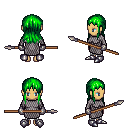
a pixel art fantasy rpg character, female body template, human, tanned skin, chain mail, white pants, green unkempt hairstyle, metal gloves, metal boots, spear, four views (front, back, left, right), 2x2 character sprite sheet, small pixel art, hard edges, no anti-aliasing